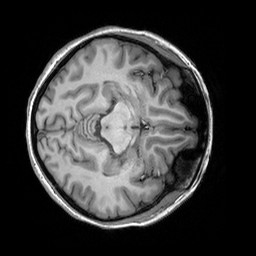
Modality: T1w
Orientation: axial
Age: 20
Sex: female
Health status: healthy
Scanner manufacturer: siemens
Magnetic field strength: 3 T
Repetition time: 2.3 s
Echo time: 0.00303 s